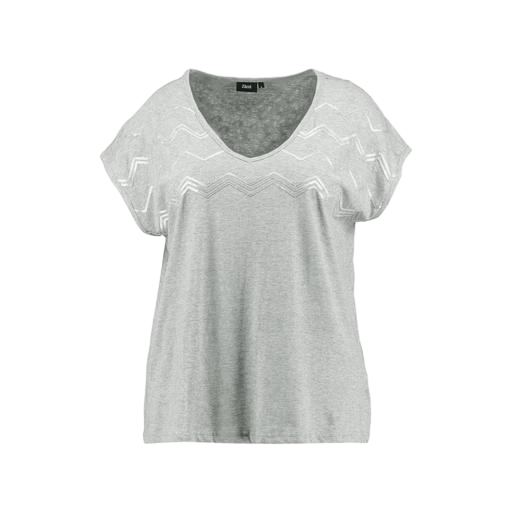
short-sleeve top only macy, blue plus size printed t-shirt only macy, black plus size printed t-shirt only macy, white background